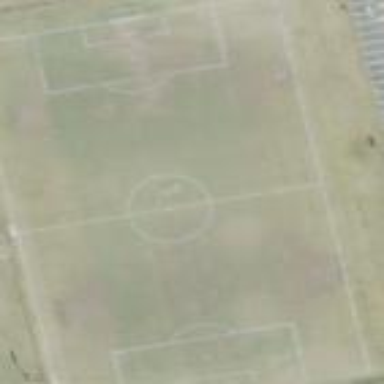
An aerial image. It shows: Soccer pitch with grass surface for leisure and sports.